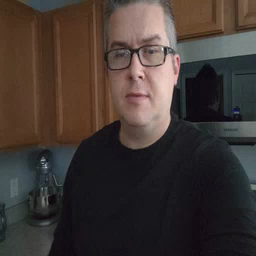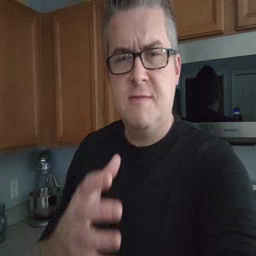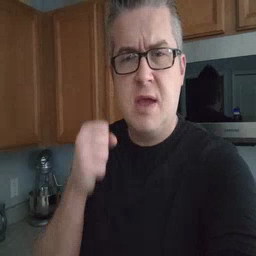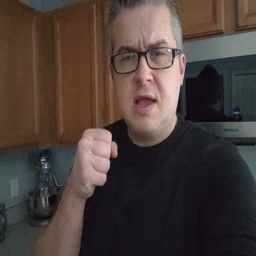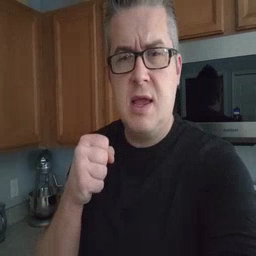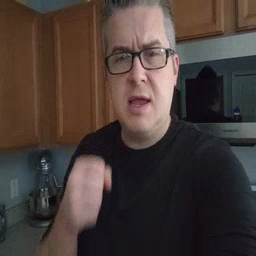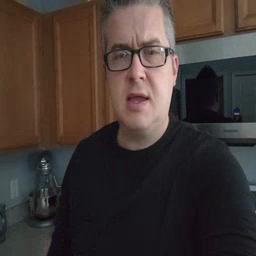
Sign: fast